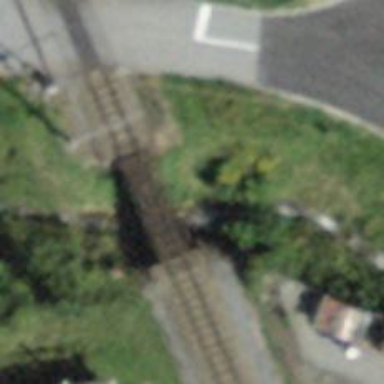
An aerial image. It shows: Narrow-gauge railway bridge with electrified contact line.